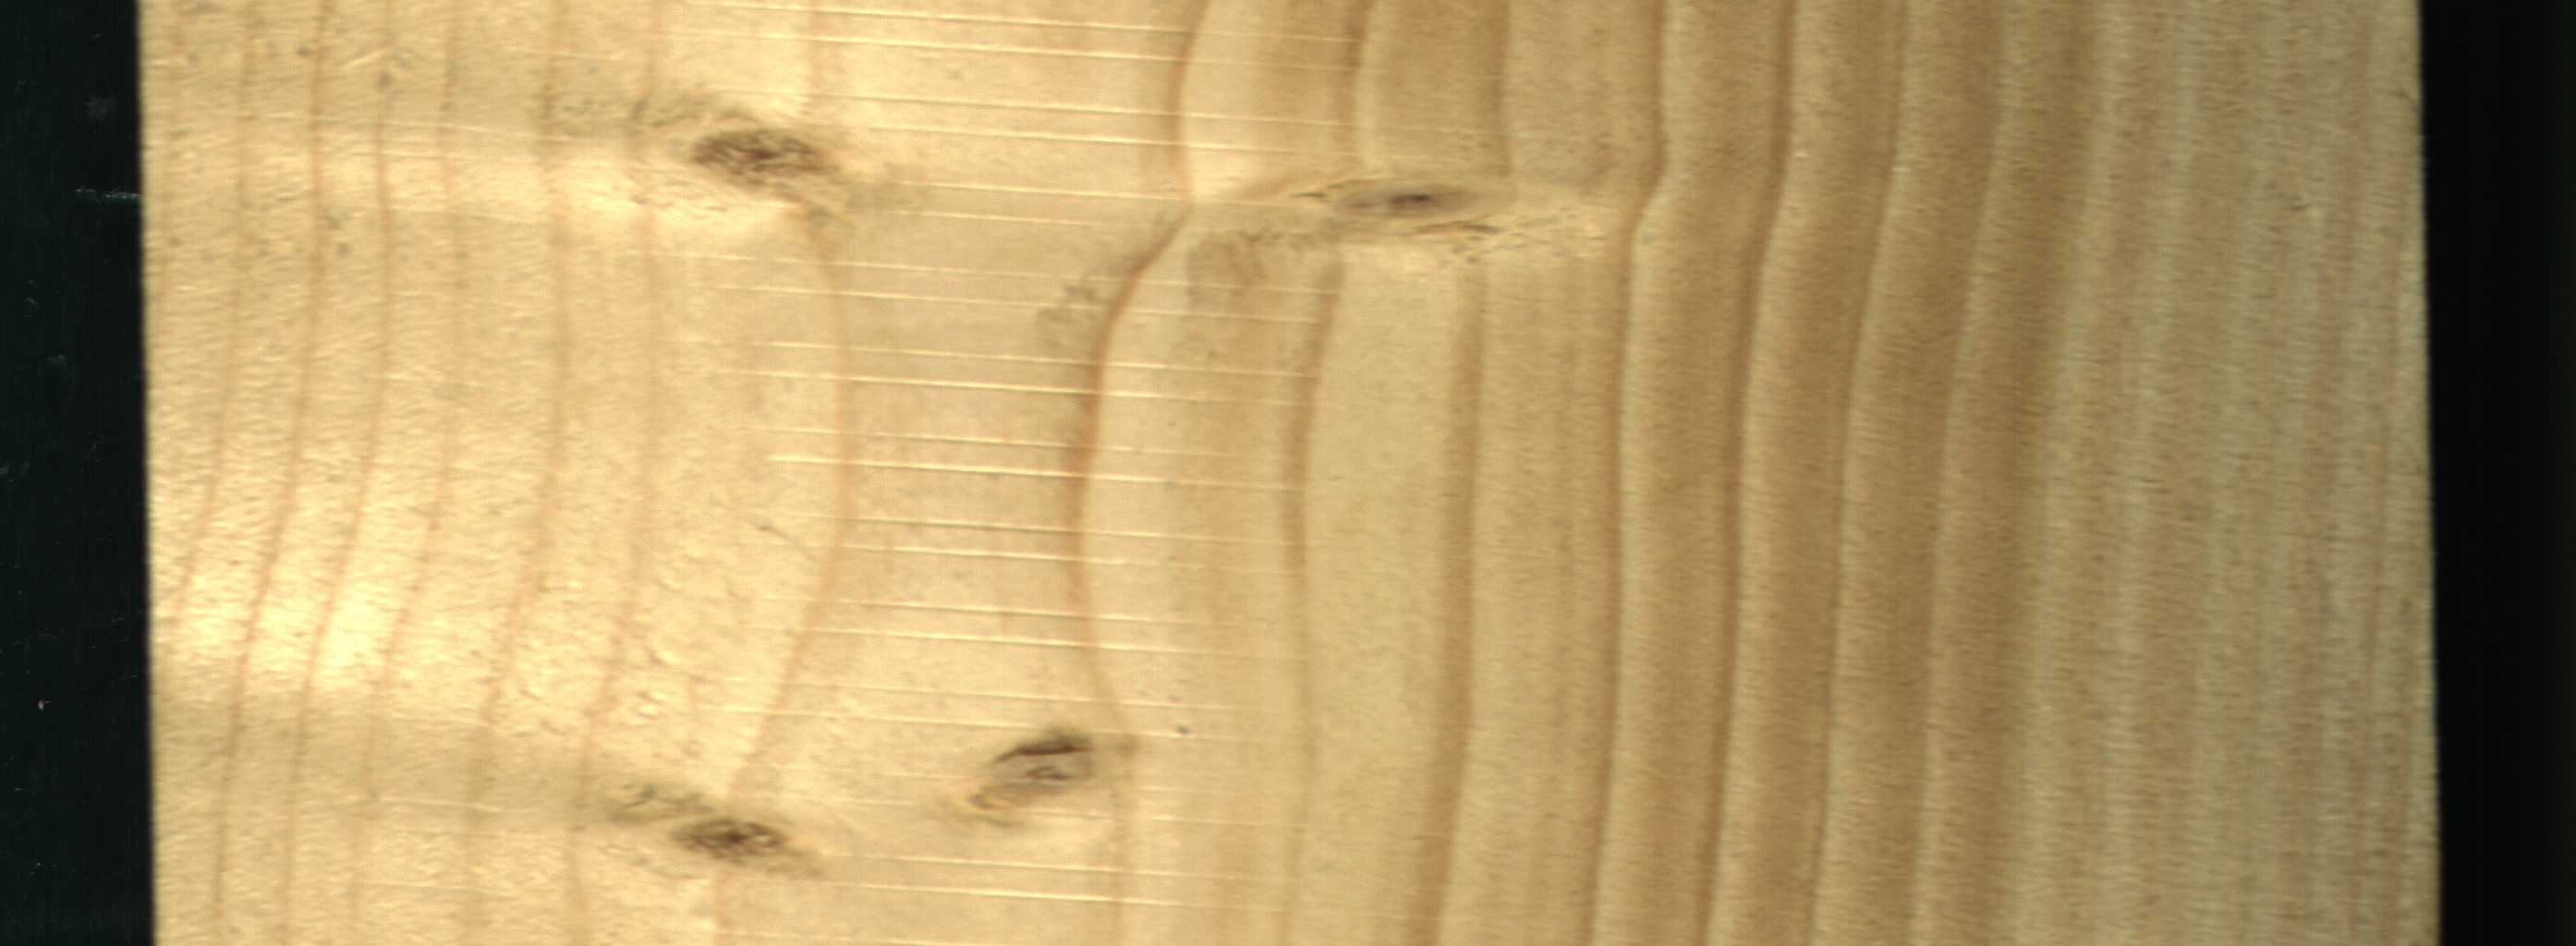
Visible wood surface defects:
Live_Knot
Live_Knot
Live_Knot
Live_Knot